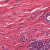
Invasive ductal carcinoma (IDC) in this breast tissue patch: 0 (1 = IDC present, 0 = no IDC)